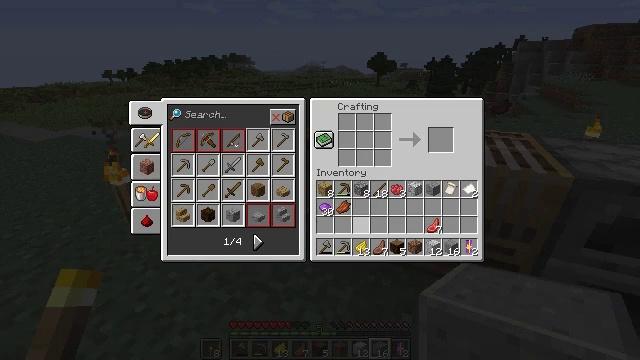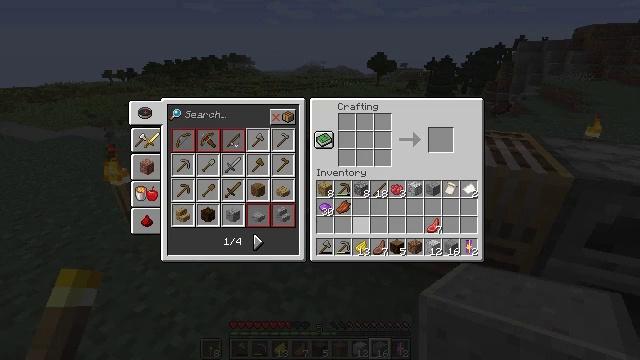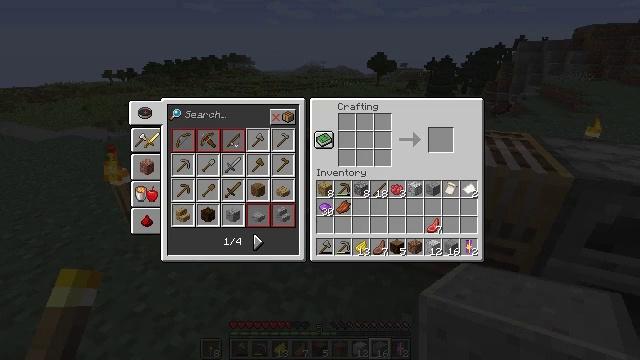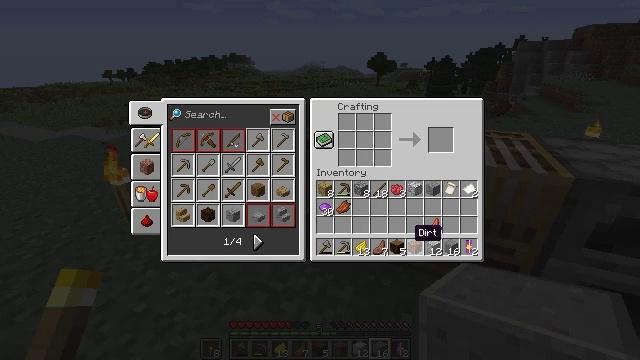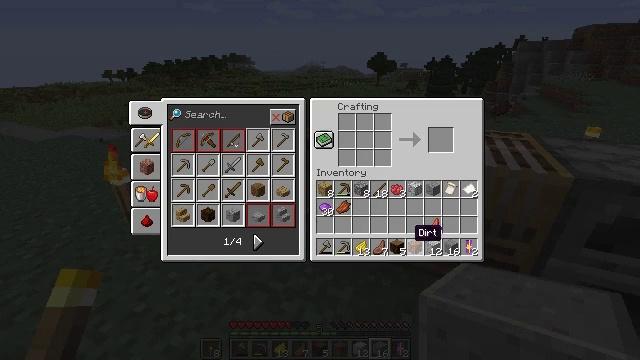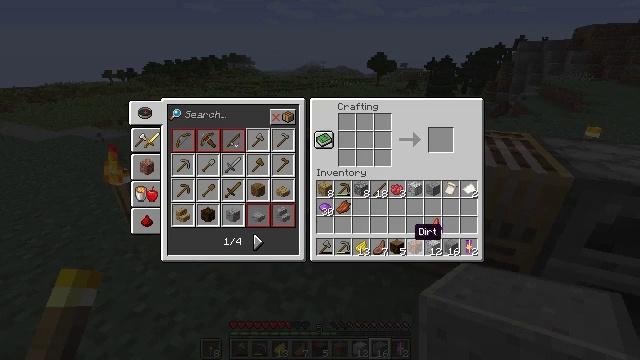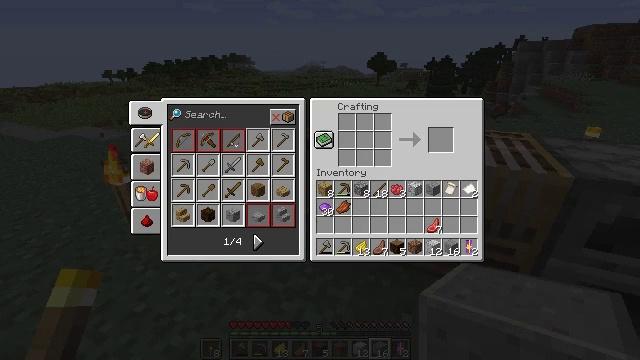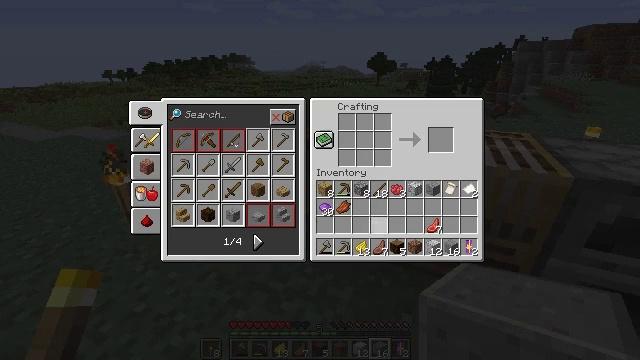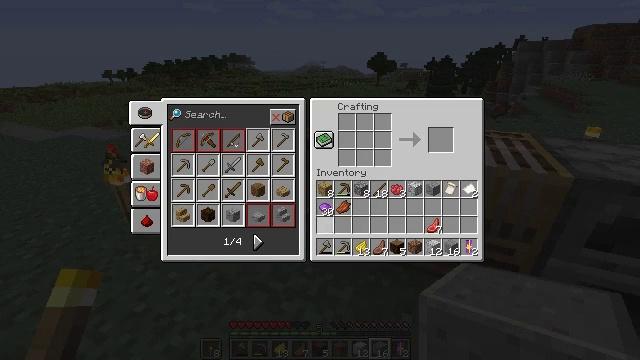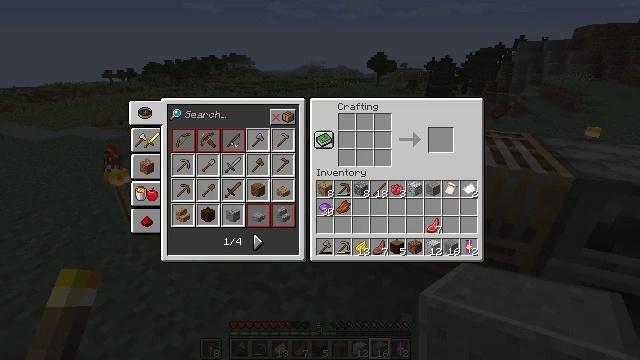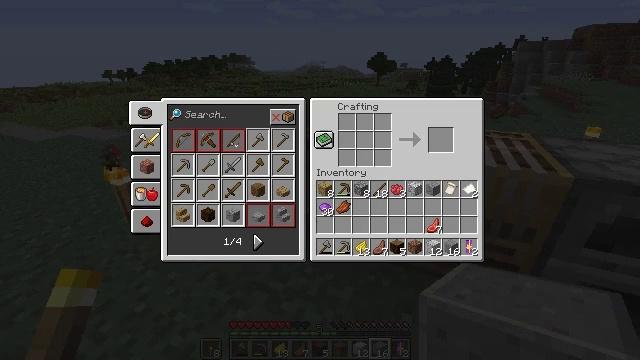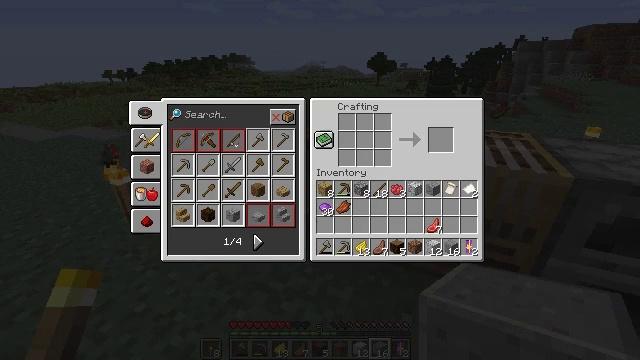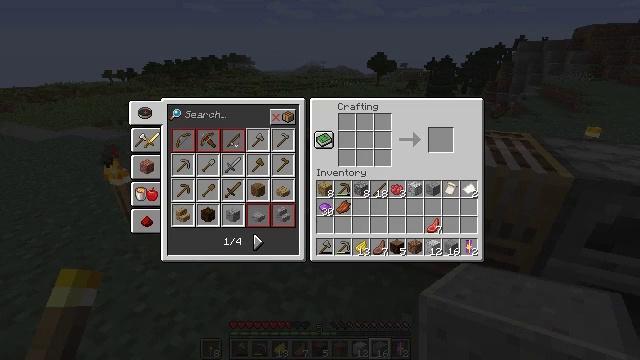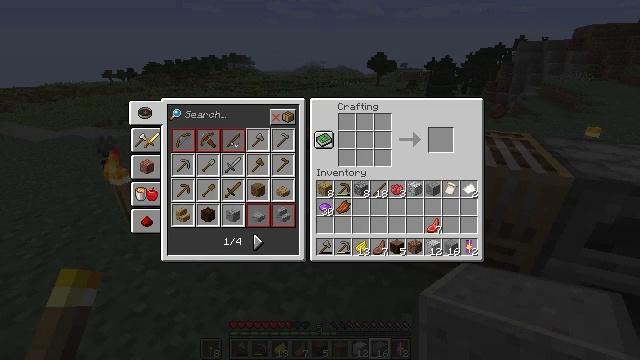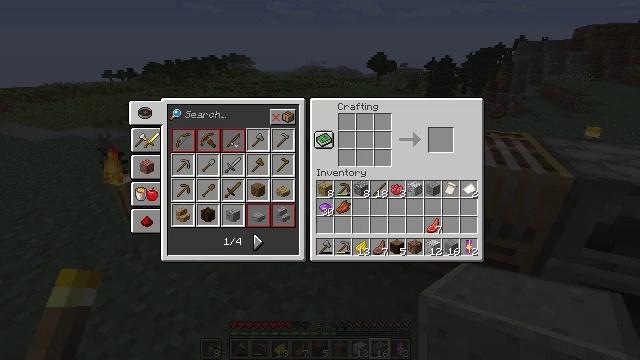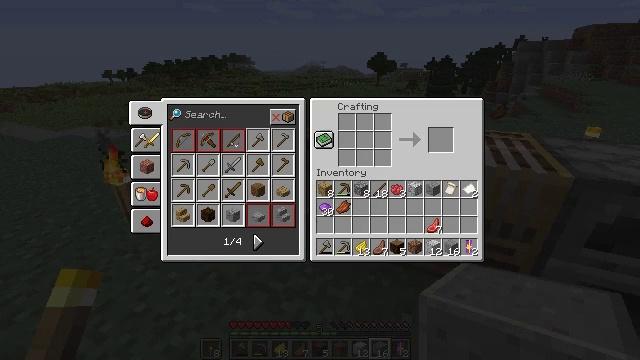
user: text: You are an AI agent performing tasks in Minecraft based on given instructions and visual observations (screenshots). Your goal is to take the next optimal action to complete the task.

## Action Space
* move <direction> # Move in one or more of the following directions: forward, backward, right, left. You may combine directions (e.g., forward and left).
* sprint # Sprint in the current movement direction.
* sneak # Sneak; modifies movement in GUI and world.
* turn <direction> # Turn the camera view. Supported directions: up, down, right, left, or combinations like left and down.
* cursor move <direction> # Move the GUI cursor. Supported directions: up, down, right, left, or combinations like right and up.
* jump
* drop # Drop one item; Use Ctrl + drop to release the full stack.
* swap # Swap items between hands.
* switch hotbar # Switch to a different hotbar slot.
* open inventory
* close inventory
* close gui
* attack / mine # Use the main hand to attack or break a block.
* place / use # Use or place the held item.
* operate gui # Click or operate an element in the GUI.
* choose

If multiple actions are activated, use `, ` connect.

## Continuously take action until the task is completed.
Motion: motion action
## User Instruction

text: Use the crafting table to craft polished andesite stairs.
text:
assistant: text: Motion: no_op
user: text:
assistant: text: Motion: cursor move right and down
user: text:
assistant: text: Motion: cursor move right
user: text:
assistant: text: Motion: no_op
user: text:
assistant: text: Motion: no_op
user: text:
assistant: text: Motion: no_op
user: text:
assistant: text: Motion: cursor move left and up
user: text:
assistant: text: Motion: cursor move left
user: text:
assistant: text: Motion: cursor move left
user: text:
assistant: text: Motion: no_op
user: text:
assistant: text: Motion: no_op
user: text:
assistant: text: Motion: no_op
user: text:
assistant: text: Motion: no_op
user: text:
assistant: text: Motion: no_op
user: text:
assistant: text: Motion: no_op
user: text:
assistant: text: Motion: no_op
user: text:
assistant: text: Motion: no_op
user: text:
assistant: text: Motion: no_op
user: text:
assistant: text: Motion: operate gui
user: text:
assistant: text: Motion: operate gui
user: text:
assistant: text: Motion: no_op
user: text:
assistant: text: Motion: no_op
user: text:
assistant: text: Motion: no_op
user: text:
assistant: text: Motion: no_op
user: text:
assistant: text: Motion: no_op
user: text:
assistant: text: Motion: operate gui
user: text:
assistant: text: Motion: operate gui
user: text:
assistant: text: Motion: operate gui
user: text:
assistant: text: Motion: no_op
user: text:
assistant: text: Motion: no_op